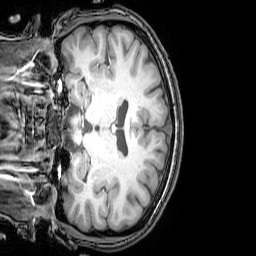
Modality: T1w
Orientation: coronal
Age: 22
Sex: female
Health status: healthy
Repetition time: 0.081 s
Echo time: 0.037 s